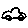
Label: car